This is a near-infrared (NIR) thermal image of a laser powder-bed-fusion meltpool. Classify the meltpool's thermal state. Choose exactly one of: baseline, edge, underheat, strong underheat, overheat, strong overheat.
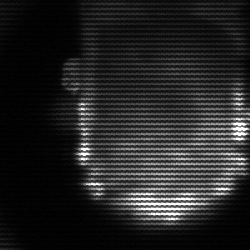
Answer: baseline